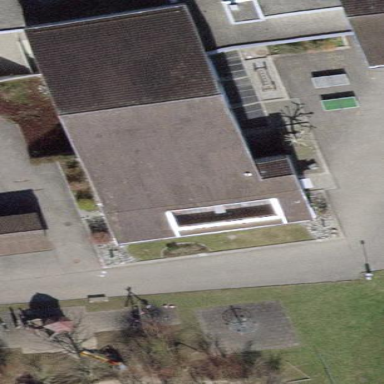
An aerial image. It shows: School building.